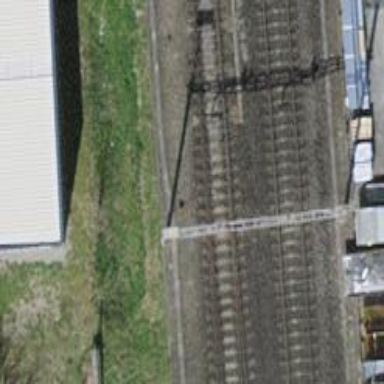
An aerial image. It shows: Railway with electrified contact lines.